Question: I have to do an exercise but I'm not sure if it can be done with just Javascript, I'll write it down here:
> You will get 3 numbers n, m, k from the user by using prompt dialogs. Number n determines the dimension of a table or a 2D array. m determines the value that the first element (with position 0,0) should take. Then by walking diagonally through the table or array, you should increment the value m by k. Also you should fill each row and column by values which are 1 less than their previous element. After filling all the elements, you should output the table or the array on the screen. Here is an example:

So the question is, do I have to do it with PHP? In that case, could you help me?
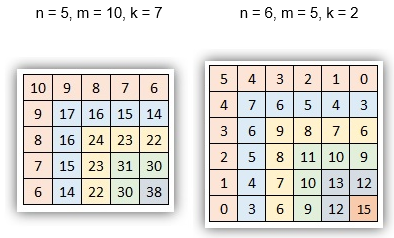
Answer: Two dimensional arrays are supported trough almost all program languages out there including and .
The only difference between the languages is the user input and output interface and the speed of the calculations.
So to answer your exact question - it is possible with both and .
Here is a <URL> how to work with 2d arrays in JavasScript.